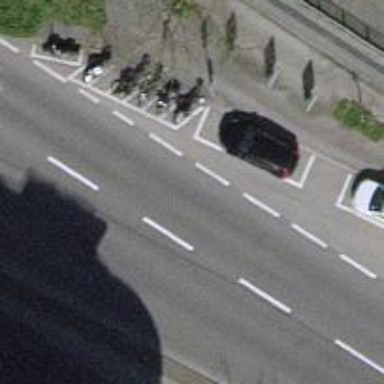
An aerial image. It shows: Secondary road with asphalt surface.